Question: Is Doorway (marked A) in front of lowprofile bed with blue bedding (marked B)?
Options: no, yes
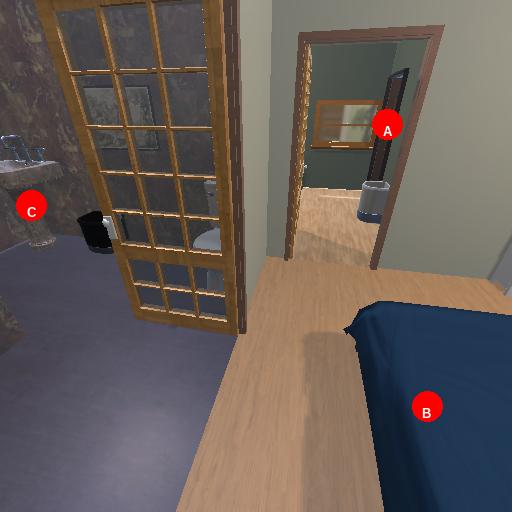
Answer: no